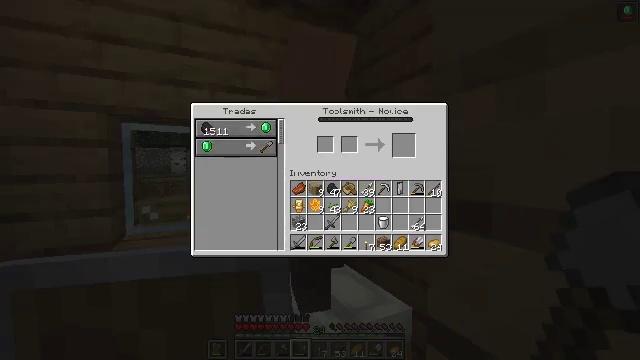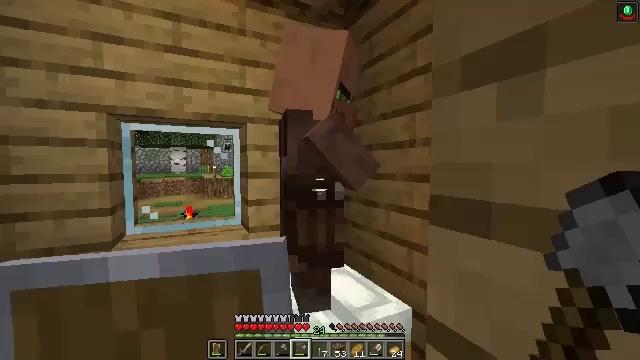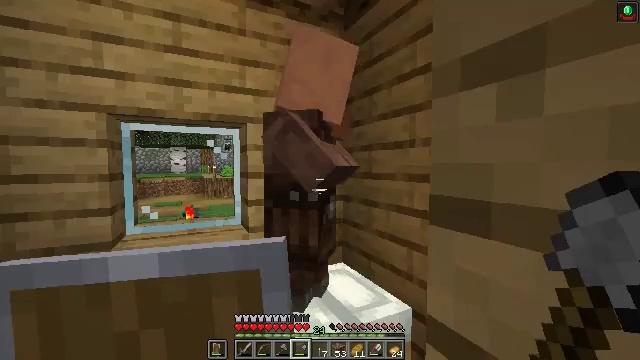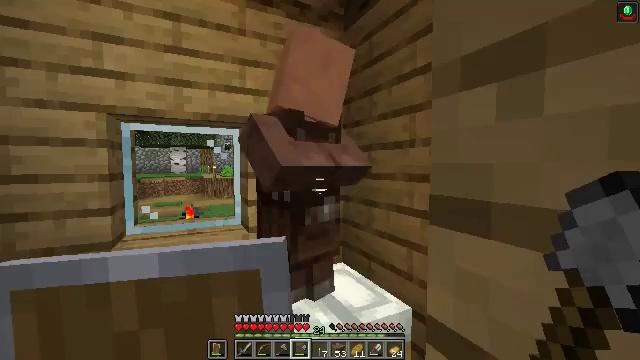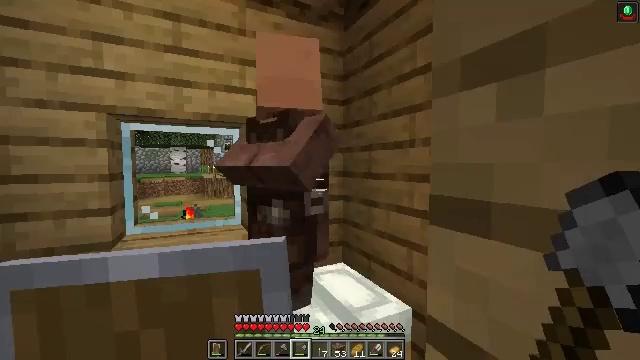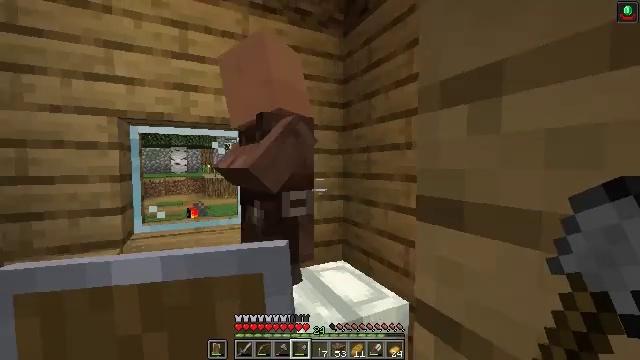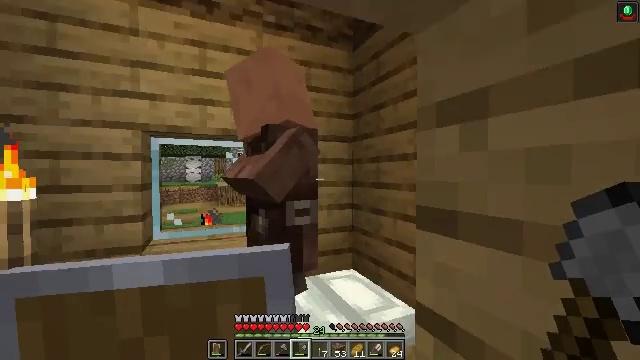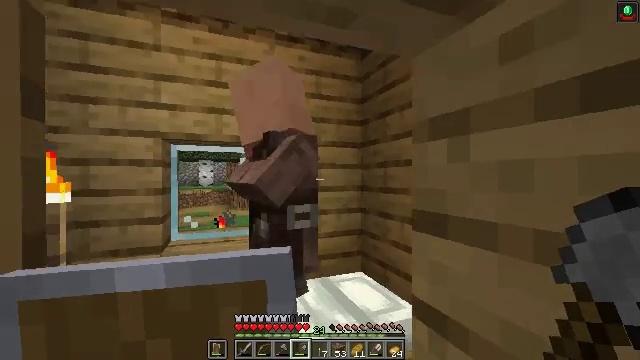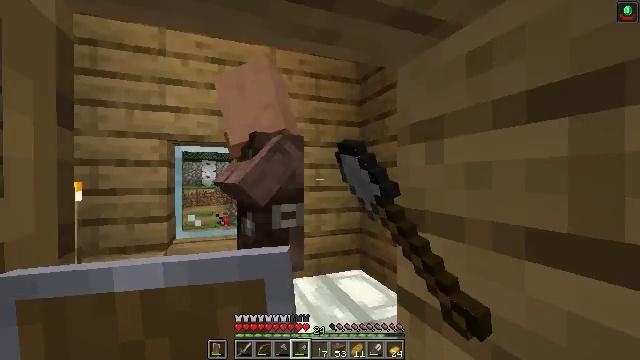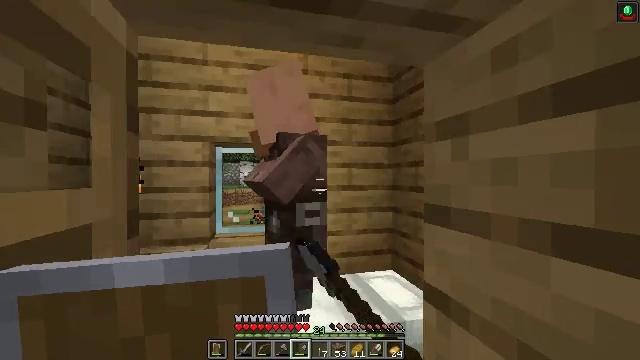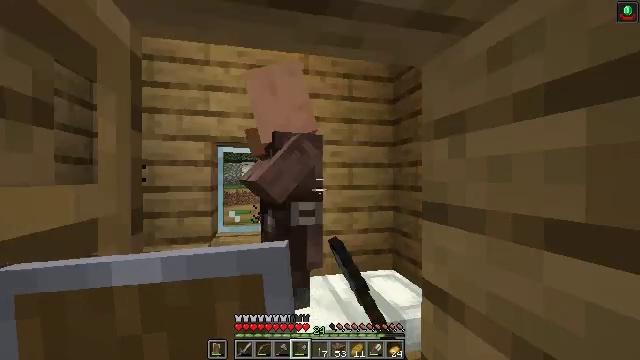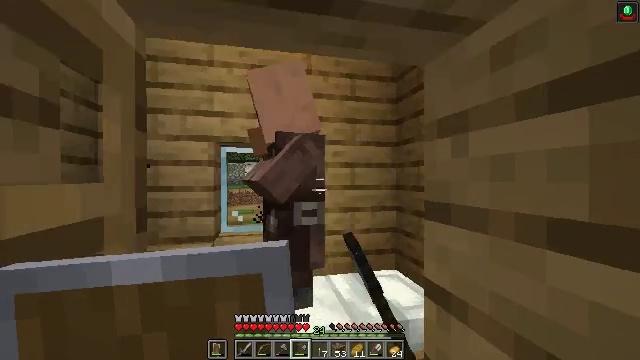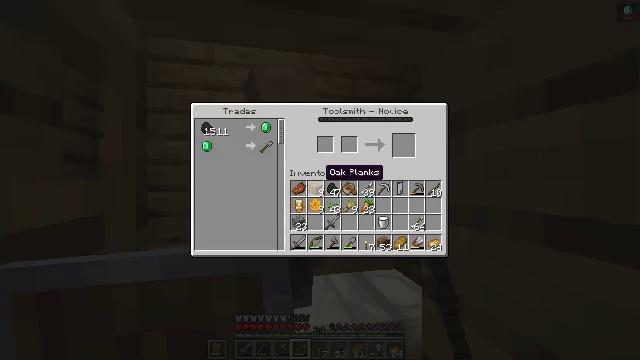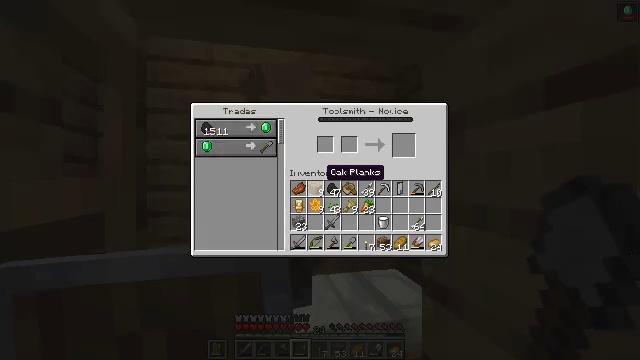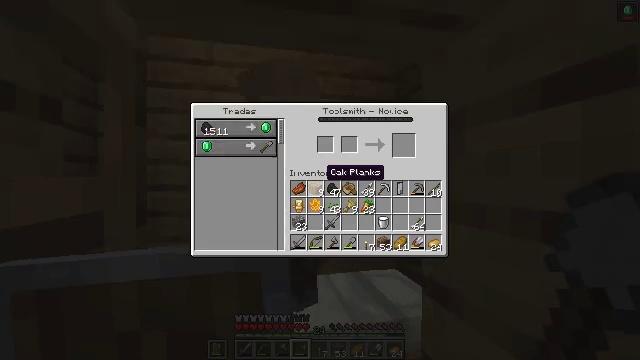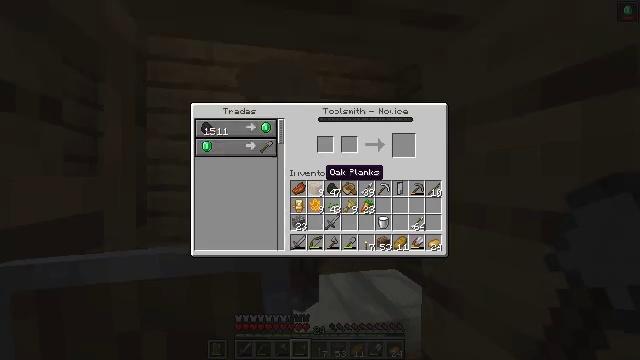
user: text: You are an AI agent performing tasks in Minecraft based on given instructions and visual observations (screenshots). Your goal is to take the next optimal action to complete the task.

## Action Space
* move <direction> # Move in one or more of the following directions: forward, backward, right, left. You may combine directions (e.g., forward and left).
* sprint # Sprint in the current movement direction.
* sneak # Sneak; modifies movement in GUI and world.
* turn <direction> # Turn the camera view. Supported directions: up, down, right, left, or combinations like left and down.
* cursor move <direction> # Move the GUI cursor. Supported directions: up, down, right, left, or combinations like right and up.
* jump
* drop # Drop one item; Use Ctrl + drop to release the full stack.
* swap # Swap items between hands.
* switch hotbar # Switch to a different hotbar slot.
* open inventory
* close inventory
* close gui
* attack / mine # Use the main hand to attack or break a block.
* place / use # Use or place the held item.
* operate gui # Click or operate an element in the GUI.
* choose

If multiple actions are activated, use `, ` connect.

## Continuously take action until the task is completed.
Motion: motion action
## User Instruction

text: Break the sugar cane.
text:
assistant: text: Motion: no_op
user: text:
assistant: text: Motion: no_op
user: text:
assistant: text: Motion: no_op
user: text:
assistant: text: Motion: no_op
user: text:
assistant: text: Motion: move back
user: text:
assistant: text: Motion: move back, turn left and up
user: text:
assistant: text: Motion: turn left, use / place
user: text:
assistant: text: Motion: use / place
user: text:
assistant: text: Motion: turn left
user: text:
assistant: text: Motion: no_op
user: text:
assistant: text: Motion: no_op
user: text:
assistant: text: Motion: no_op
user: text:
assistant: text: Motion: no_op
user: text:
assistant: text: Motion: no_op
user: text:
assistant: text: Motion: no_op
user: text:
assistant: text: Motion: no_op
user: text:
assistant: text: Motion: no_op
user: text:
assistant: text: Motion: turn left
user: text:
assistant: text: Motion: move back, turn left and down
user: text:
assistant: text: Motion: move back, turn left and down
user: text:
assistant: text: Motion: move back and move left, turn left and down
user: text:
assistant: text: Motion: move back and move left, turn left
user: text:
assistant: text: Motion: move forward and move left, turn left
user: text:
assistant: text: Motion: move forward and move left, turn left
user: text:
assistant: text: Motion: move forward and move left
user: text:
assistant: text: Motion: move forward
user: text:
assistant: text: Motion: move forward, sprint
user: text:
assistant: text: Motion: move forward, sprint, turn left
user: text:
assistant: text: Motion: move forward, sprint, turn left
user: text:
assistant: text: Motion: move forward, turn left